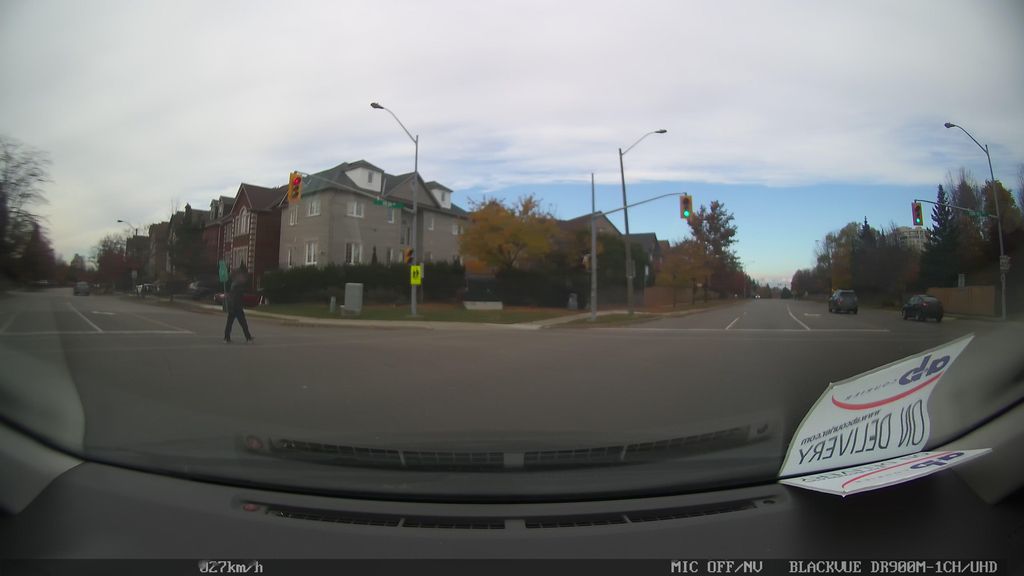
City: toronto